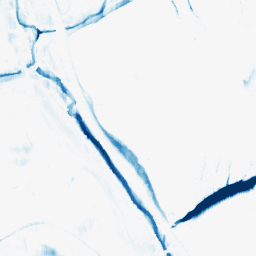
Category: morphological
Decomposition family: morphological_rect
Decomposition parameters: operation: closing
width: 5
height: 20
Upsampling method: bicubic_16x
Upsampling parameters: scale: 16
Upsampling scale: 16